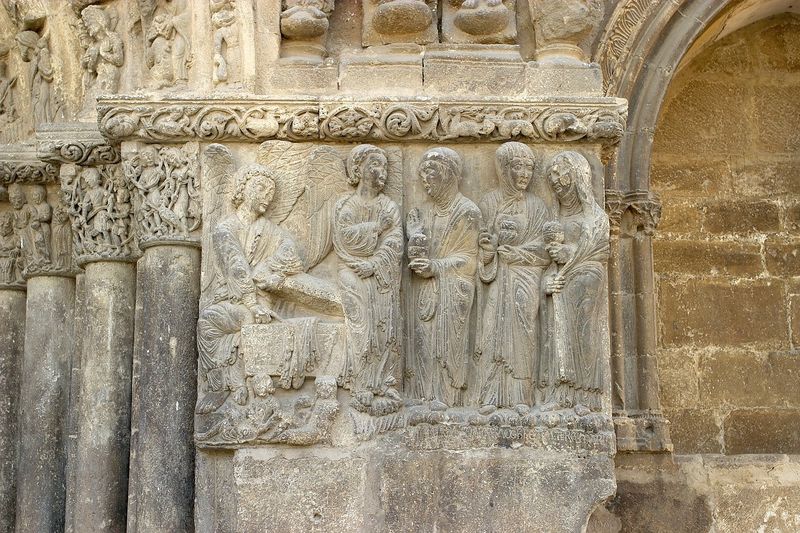
Titel: San Miguel in Estella
Standort: Estella, S. Miguel (EU - E)
Schlagwörter: mann, frauen, menschen, sitzen, damen, frau, hell, männer, pfeiler, säule, säulen, gebäude, leute, muster, ornament, wand, falten, stein, steine, kirche, gewand, mantel, kind, borte, gotik, kinder, engel, relief, bogen, mauer, figuren, rundbogen, ornamente, verzierung, warten, tor, vier, eingang, nische, kloster, wartend, beten, kapitell, fries, portal, sandstein, gotisch, grab, jesus, musen, kapelle, heiliger, heilige, jünger, heilig, maria, salböl, verzierungen, auferstehung, marien, romanisch, archäologie, gotteshaus, relif, ausgrabung, blöcke, sankt, leeres grab, fris, heilg, geahuen, kirchensäule